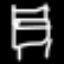
Label: bed